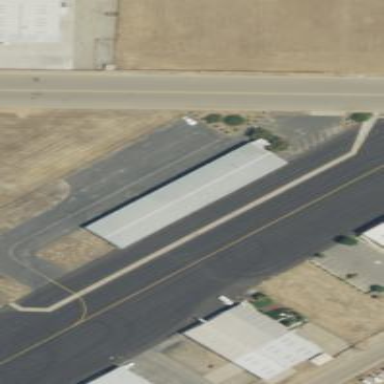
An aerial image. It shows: Hangar located at airport.